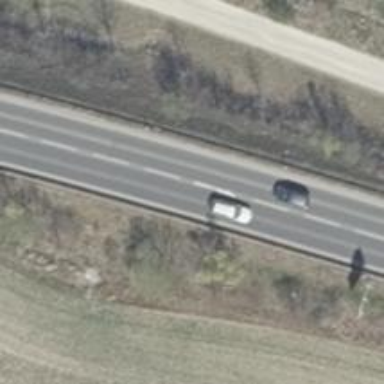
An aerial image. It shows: Secondary motorroad with asphalt surface.